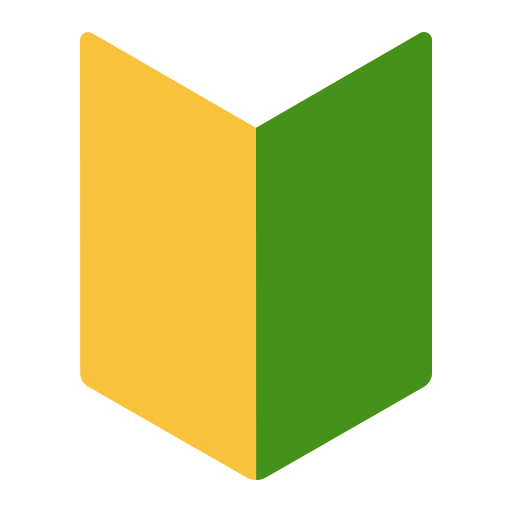
japanese symbol for beginner flat